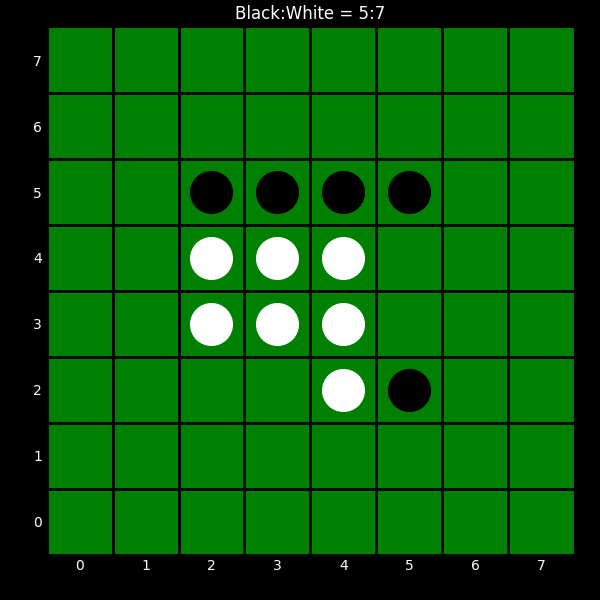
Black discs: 5
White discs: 7